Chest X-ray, AP view. Patient: 31 years old, sex M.
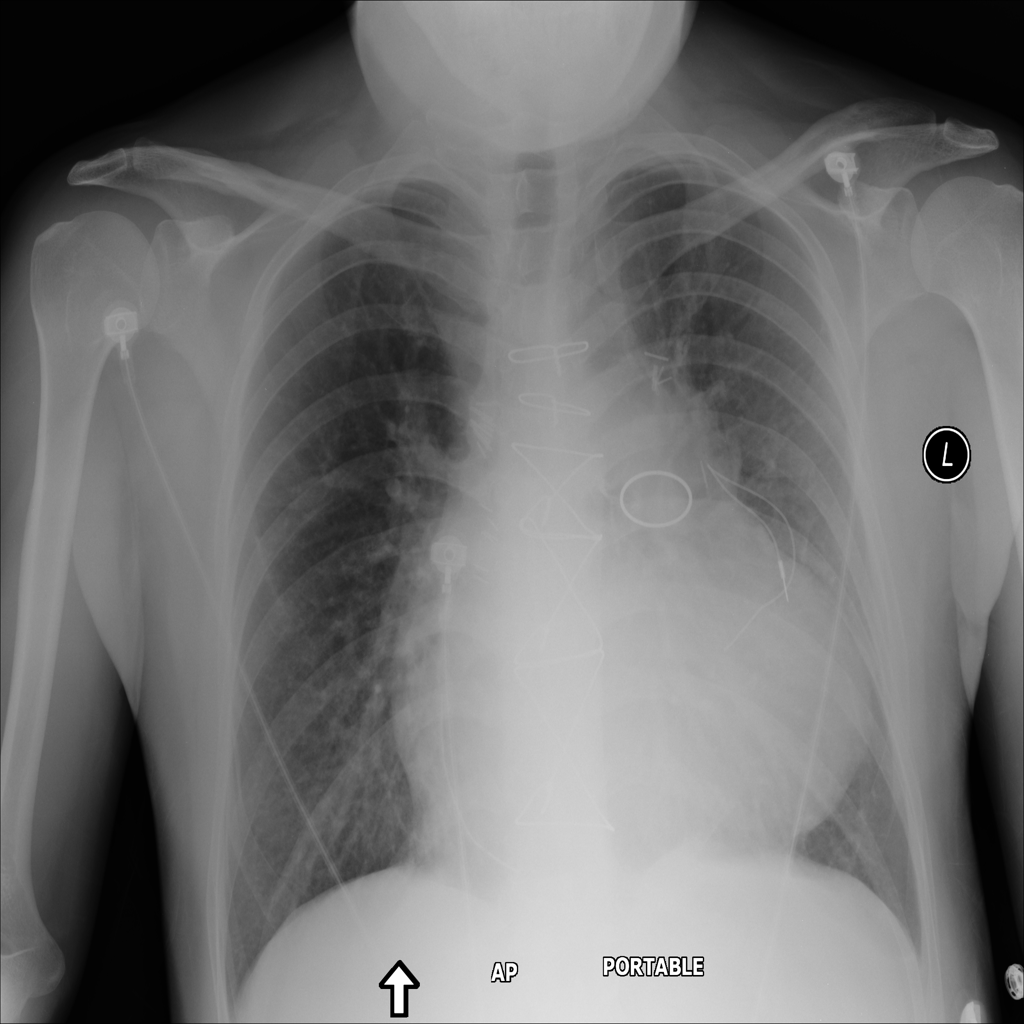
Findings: Cardiomegaly